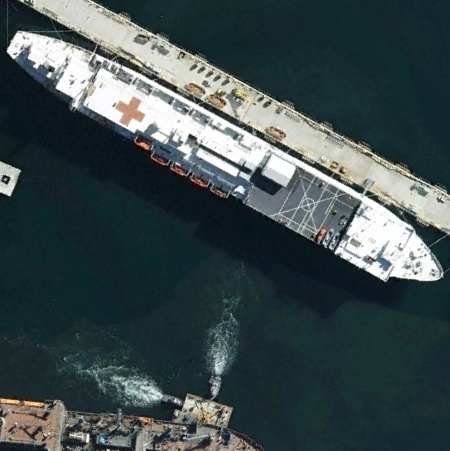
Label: Medical_ship